Question: I have two sets of data, one for the x axis and the other one for the y axis.
I'd like to make a fit of this data, with Lmfit, using the following definition of the Levy distribution.

I have a constraint on paramter, which means it must be greater than zero.
Below there's my code:
'''
import numpy as np
import matplotlib.pyplot as plt
from lmfit import Model
from lmfit import Parameters
def Levy(x, c, m):
sq = np.sqrt(c/(2*np.pi))
ex = np.exp(-c/(2*(x-m)))
den = (x-m)**(3/2)
return (sq*(ex/den))
x =np.array([0.03,0.08,0.13,0.18,0.23,0.28,0.33,0.38,0.43,0.48,0.53,0.58,0.63,0.68,0.73,0.78,0.83,0.88,0.93,0.98,1.03,1.08,1.13,1.18,1.23,1.28,1.33,1.38,1.43,1.48,1.53,1.58,1.63,1.68,1.73,1.78,1.83,1.88,1.93,1.98,2.03,2.08,2.13,2.18,2.23,2.28,2.33,2.38,2.43,2.48,2.53,2.58,2.63,2.68,2.73,2.78,2.83,2.88,2.93,2.98,3.03,3.08,3.13,3.28,3.88])
y = np.array([<PHONE>,0.98486193,<PHONE>,0.96919757,0.95680234,0.93760247,0.91618782,0.89456217,0.87109068,0.85210239,0.83358852,0.81407275,0.78769989,0.769608,0.73258027,0.71332794,0.68289386,0.65704847,0.62566436,0.60256181,0.57835128,<PHONE>,0.53167057,0.50746062,0.48303911,0.45002014,<PHONE>,0.40618835,0.38540666,0.36984661,0.34648062,<PHONE>,0.30871501,0.29568682,0.28075974,<PHONE>,0.25164404,0.23793043,0.22806706,0.21794024,<PHONE>,<PHONE>,0.<PHONE>,0.<PHONE>,0.<PHONE>,0.<PHONE>,<PHONE>,<PHONE>,0.<PHONE>,<PHONE>,0.<PHONE>,0.<PHONE>,0.<PHONE>,0.<PHONE>,<PHONE>,0.<PHONE>,0.<PHONE>,0.<PHONE>,0.<PHONE>,0.<PHONE>,<PHONE>,<PHONE>,0.<PHONE>,0.<PHONE>,0.<PHONE>])
gmodel = Model(Levy)
params = Parameters()
params.add('c', value=0.2)
params.add('m', value=0)
result3 = gmodel.fit(y, x=x, params=params)
plt.plot(x,y,'bo')
plt.plot(x, result3.best_fit)
plt.show()
'''
I have two problems:
- How can I plot the fit for different vaues of ?- The peak of the Levy distribution does not reach the peak of the data set plot, even if I change the value of .
Could someone help me, please? Thanks!
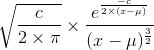
Answer: If I'm not misktaken, the u parameter in the Levy distribution is position parameter shifting the point where the probability density function starts to be non-null.
Given your data, if a Levy distribution would describe it well then this parameter would be equal to 0 so we are left with one parameter, the scaling parameter c.
It seems that a Levy distribution might not be the best probability distribution to describe your data.
I rescaled your data so that the area under the curve would be equal to 1 (as for any probability density function) and plotted it together with the Levy distribution with various values for c and indeed none seem to describe well your data.
'''
f = plt.figure()
ax = plt.gca()
t = np.linspace(0, 4, 500)
for c in [0.2, 0.5, 1, 2, 4]:
ax.plot(t, Levy(t, c, 0), label=r"$c=%s$"%c)
ax.set_xlabel("x")
ax.set_ylabel("y")
area_y = sum([(x[i+1]-x[i])*(y[i+1]+y[i])*0.5 for i in range(len(x)-1)])
y_ = y/area_y
ax.plot(x, y_, '.', label="data")
ax.legend()
'''
<URL>
If you want to fit such a function to data with constraints on the parameters you could alternatively use scipy optimize.curve_fit function.